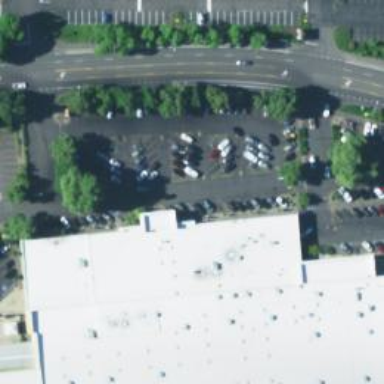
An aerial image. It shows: Parking space is available.